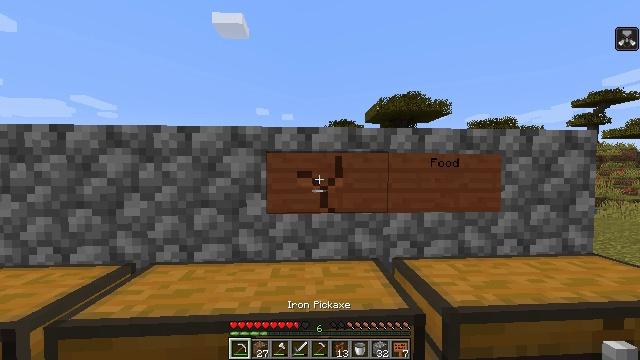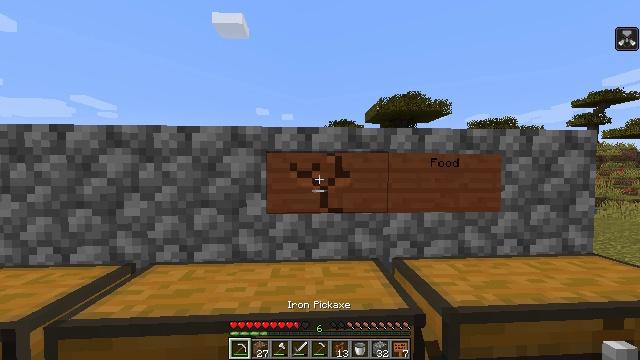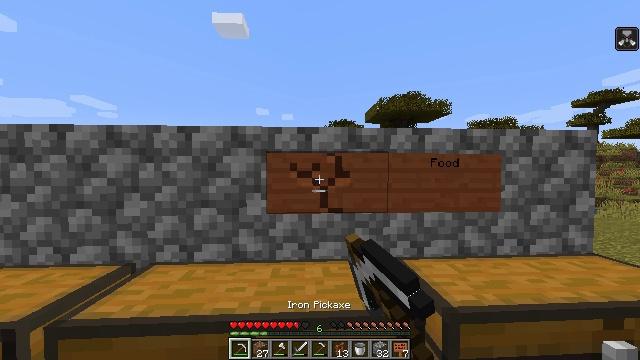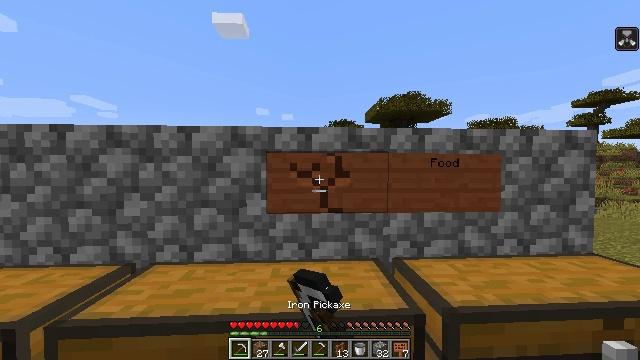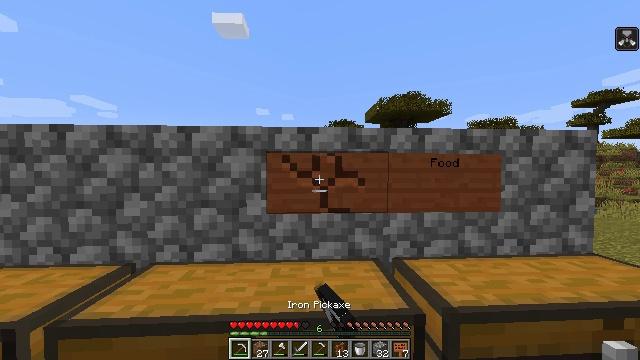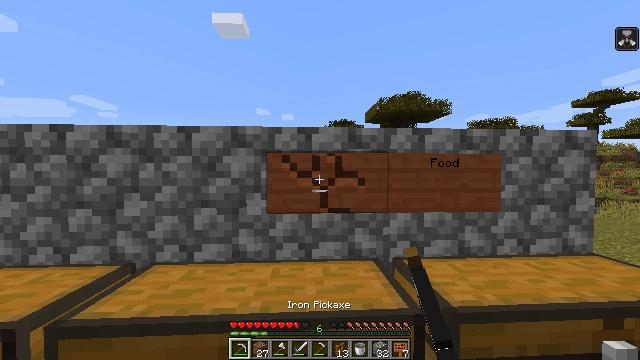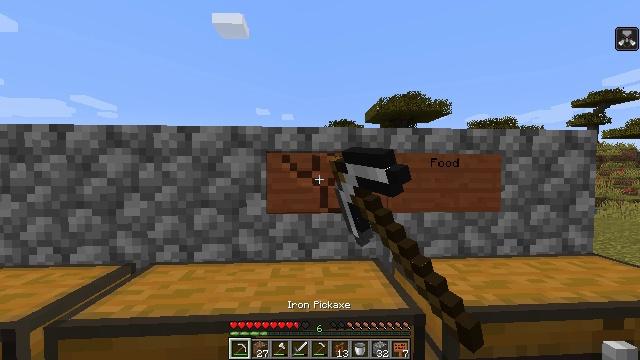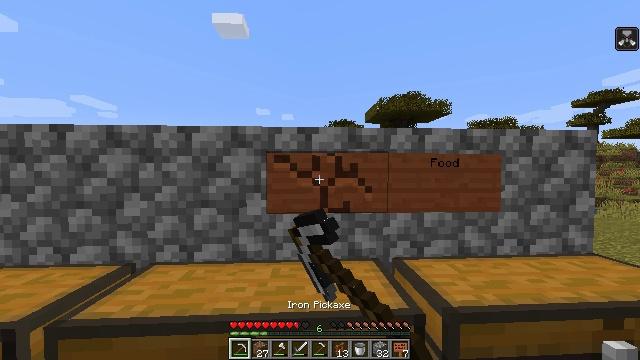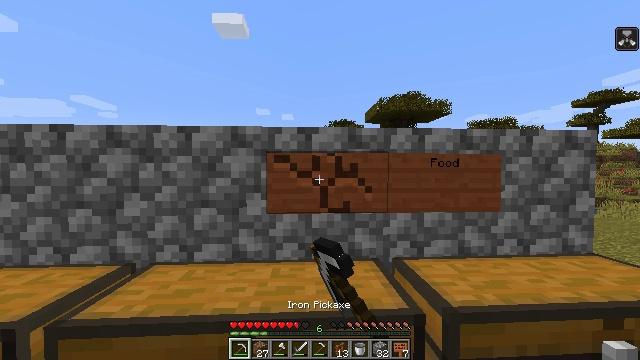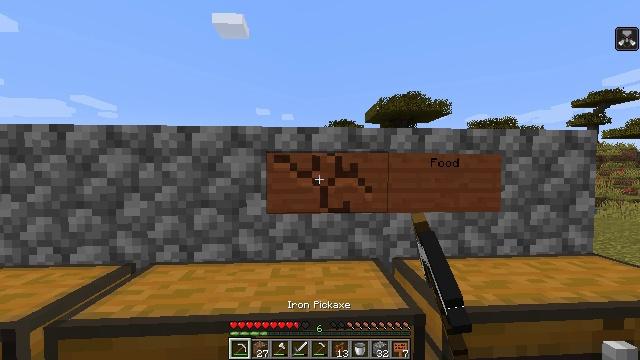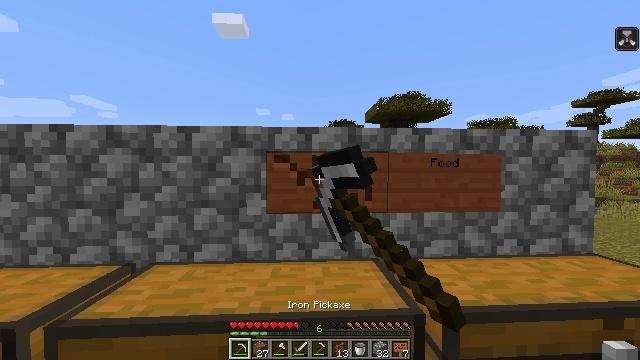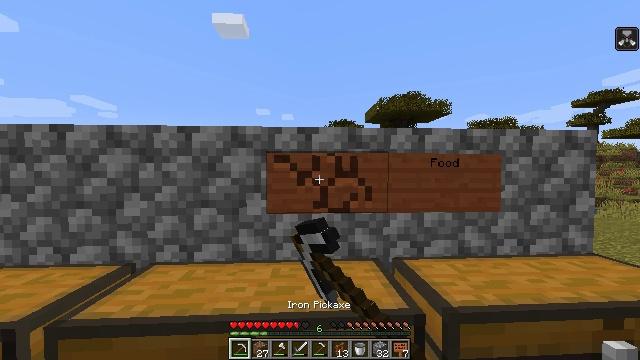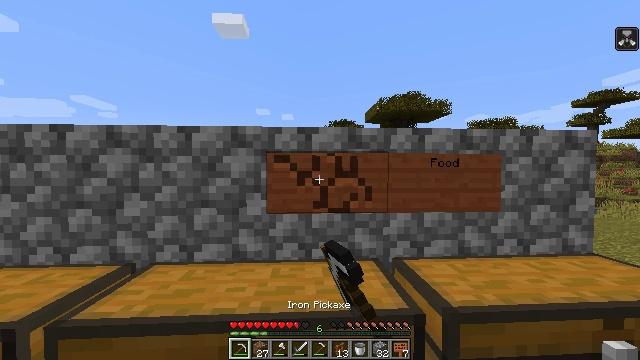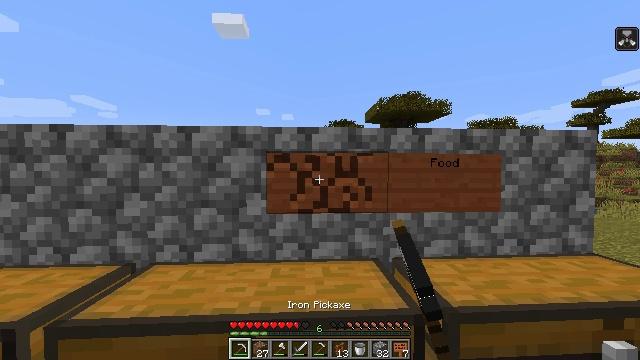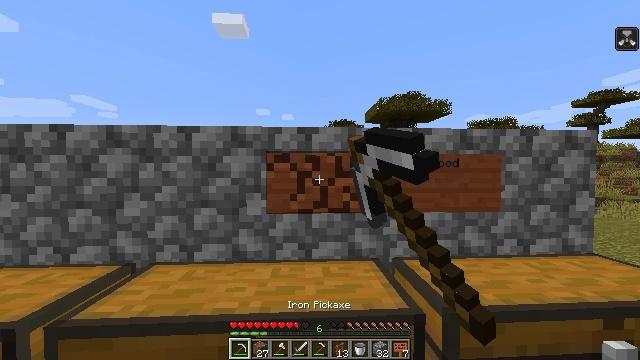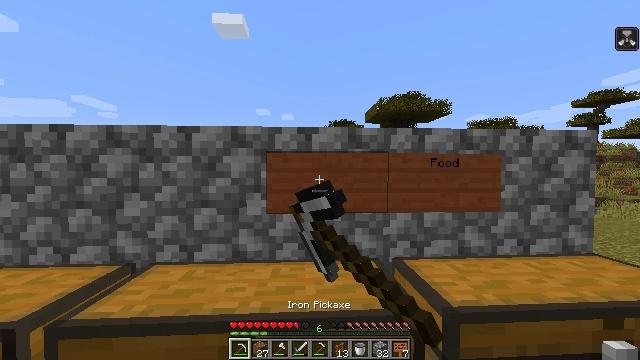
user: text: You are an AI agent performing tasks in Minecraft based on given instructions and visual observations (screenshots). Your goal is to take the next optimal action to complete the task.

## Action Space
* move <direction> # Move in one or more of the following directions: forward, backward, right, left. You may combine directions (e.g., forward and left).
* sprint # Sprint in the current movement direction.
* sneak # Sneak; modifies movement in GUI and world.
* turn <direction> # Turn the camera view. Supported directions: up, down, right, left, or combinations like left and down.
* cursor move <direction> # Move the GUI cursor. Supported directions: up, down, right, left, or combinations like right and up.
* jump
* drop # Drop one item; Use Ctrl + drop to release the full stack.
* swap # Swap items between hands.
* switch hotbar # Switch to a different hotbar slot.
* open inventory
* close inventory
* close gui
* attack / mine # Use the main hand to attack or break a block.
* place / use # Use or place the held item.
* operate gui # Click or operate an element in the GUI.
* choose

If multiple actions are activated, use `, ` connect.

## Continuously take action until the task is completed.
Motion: motion action
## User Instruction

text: Gather the acacia wall sign.
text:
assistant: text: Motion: attack / mine
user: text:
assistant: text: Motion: attack / mine
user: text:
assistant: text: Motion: attack / mine
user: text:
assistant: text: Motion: attack / mine
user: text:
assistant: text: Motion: attack / mine
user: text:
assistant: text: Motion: attack / mine
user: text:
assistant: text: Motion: attack / mine
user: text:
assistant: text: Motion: attack / mine
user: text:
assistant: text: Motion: attack / mine
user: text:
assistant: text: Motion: attack / mine
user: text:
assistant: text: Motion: attack / mine
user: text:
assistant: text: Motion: attack / mine
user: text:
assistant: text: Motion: attack / mine
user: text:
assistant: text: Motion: attack / mine
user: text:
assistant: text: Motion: no_op
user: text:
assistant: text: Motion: no_op
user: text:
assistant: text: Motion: no_op
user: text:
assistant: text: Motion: no_op
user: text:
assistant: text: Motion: no_op
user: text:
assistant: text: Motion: attack / mine
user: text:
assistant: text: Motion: attack / mine
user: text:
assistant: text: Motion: attack / mine
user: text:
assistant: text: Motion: attack / mine
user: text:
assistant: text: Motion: attack / mine
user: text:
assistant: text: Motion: attack / mine
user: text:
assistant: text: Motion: attack / mine
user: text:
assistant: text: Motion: attack / mine
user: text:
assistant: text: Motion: attack / mine
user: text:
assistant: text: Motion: attack / mine
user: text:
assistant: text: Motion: attack / mine